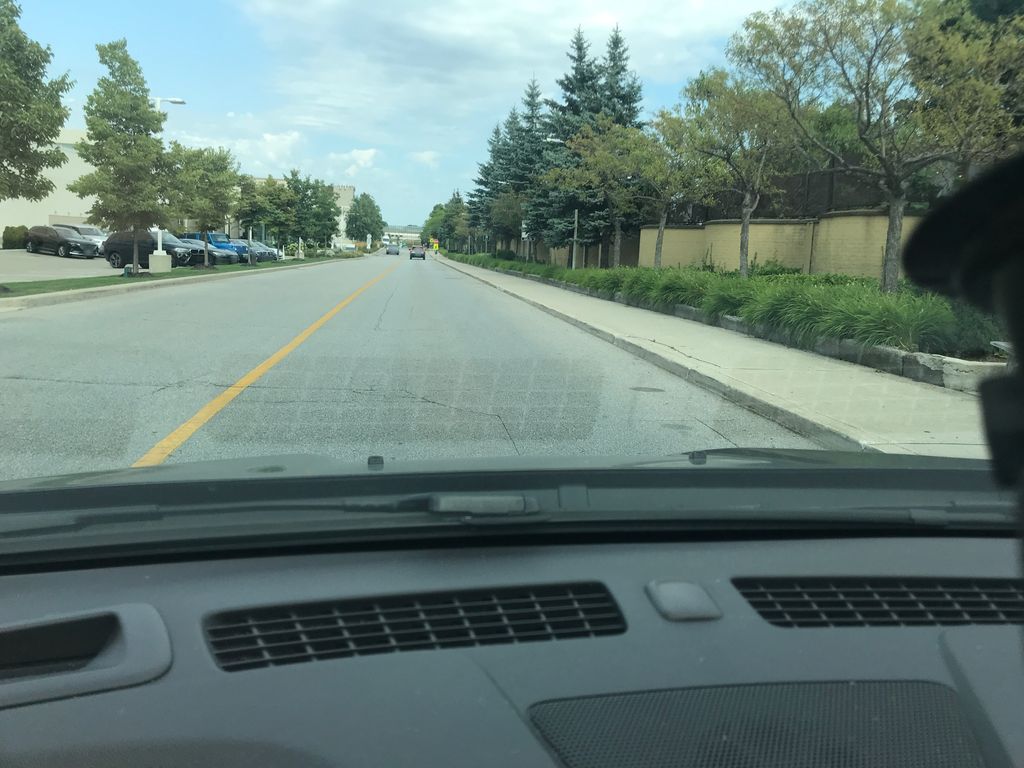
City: toronto